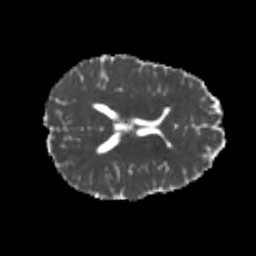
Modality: MD
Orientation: axial
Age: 24
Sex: female
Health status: healthy
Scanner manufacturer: philips
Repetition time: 7.393 s
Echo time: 0.08599 s